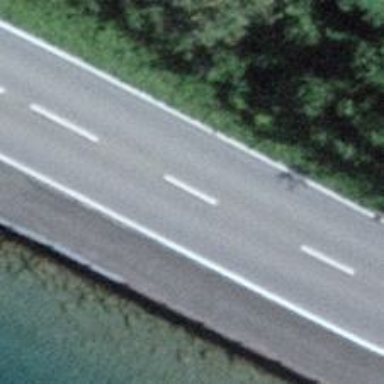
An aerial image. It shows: Secondary road with asphalt surface.